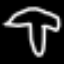
Label: mushroom